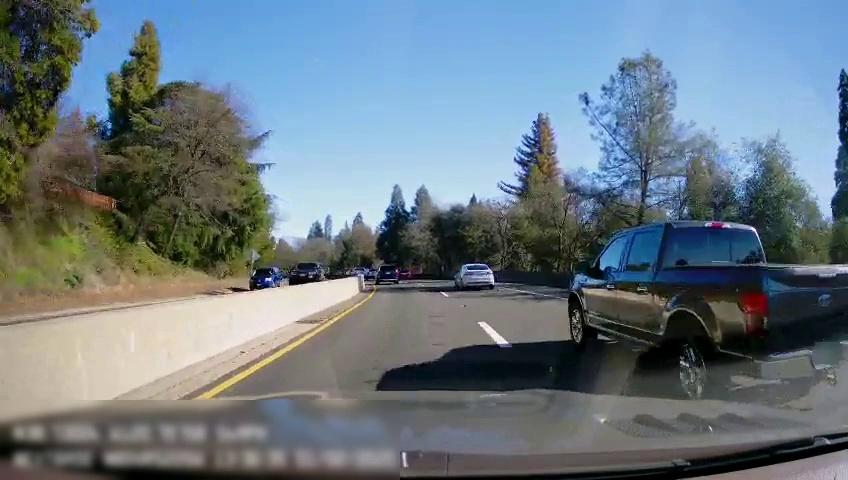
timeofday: Day
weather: Sunny
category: Drivable Space
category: Drivable Space
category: Vehicles | Truck
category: Vehicles | SUV
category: Vehicles | Truck
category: Vehicles | Car
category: Vehicles | Car
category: Vehicles | Car
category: Vehicles | SUV
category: Lanes | Current Lane
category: Lanes | Current Lane
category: Lanes | Current Lane